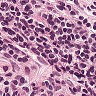
Metastatic tissue present: yes